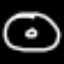
Label: donut